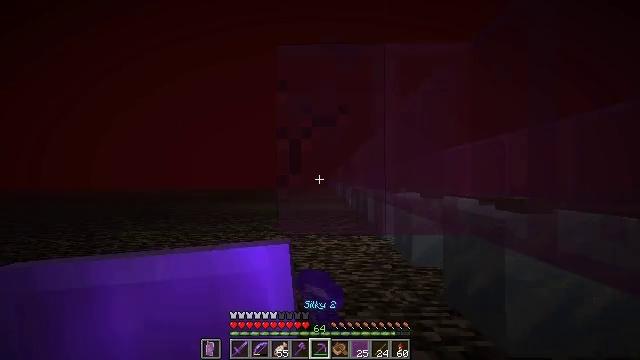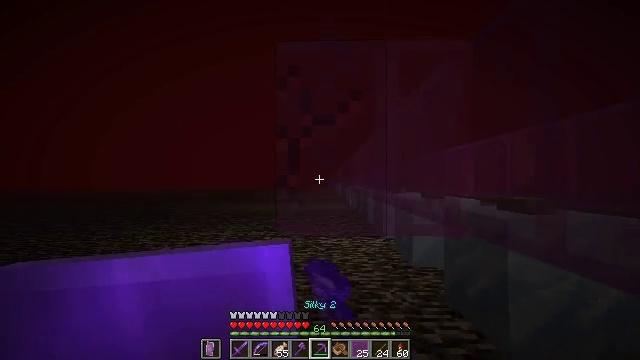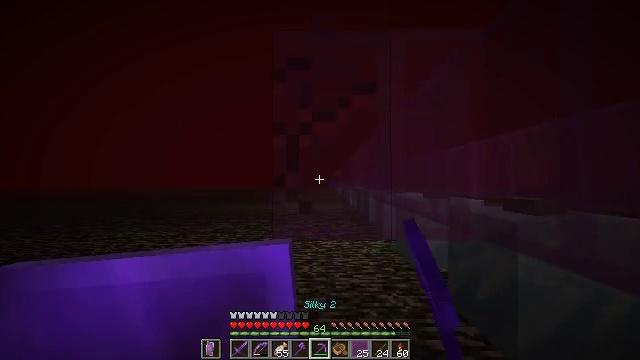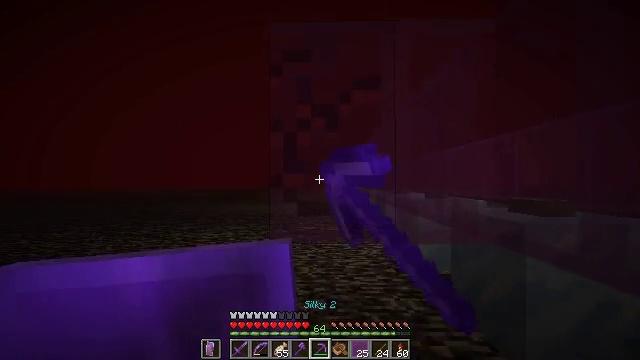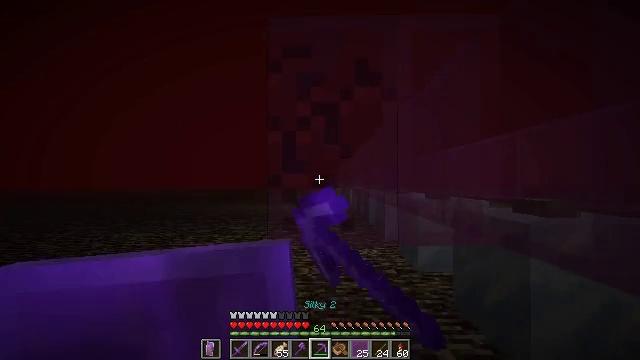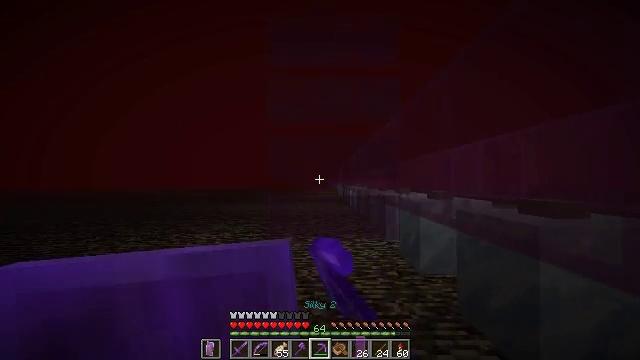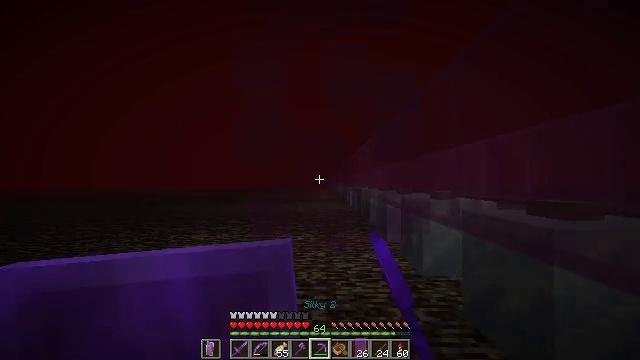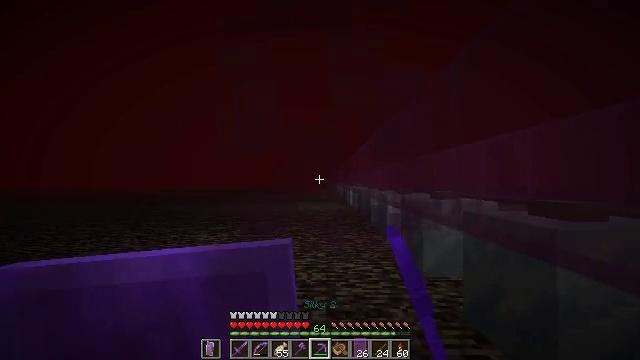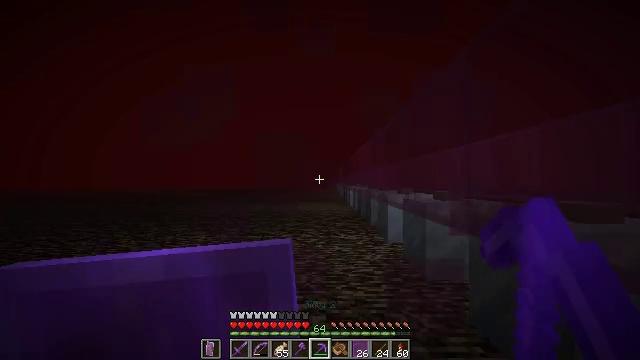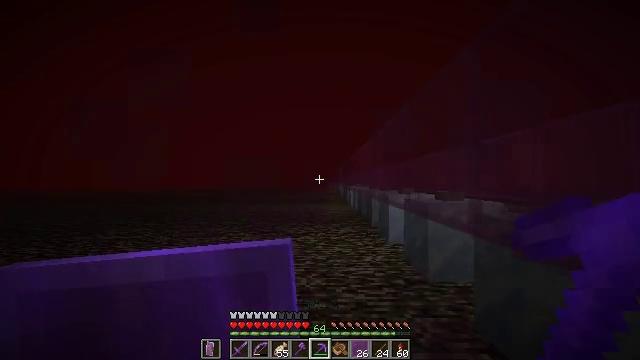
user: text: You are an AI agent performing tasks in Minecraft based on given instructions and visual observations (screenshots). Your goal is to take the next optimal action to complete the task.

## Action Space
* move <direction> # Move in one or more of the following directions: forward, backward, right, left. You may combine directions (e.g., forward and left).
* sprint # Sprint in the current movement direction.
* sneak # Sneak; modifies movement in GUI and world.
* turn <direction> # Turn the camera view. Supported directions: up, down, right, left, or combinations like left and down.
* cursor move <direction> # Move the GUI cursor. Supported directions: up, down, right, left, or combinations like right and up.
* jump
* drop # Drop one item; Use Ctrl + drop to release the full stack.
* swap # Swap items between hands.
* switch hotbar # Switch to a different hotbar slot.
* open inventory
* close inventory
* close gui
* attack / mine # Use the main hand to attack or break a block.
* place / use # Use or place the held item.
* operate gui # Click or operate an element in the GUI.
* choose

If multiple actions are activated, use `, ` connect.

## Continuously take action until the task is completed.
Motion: motion action
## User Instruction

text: Break the magenta stained glass pane.
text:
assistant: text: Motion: move forward, sneak, attack / mine
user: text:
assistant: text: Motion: move forward, sneak, attack / mine
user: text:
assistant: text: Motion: move forward, sneak, attack / mine
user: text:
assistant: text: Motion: move forward, sneak, attack / mine
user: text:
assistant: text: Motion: move forward, sneak, attack / mine
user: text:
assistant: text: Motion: move forward, sneak, attack / mine
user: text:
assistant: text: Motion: move forward, sneak, attack / mine
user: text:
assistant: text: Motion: move forward, sneak, attack / mine
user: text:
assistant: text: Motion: move forward, sneak, attack / mine
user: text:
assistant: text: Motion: sneak